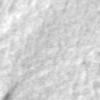
Label: no_change